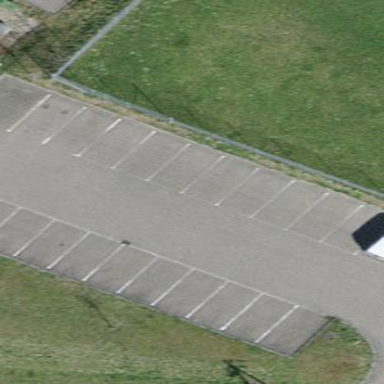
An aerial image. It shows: Parking area with surface.